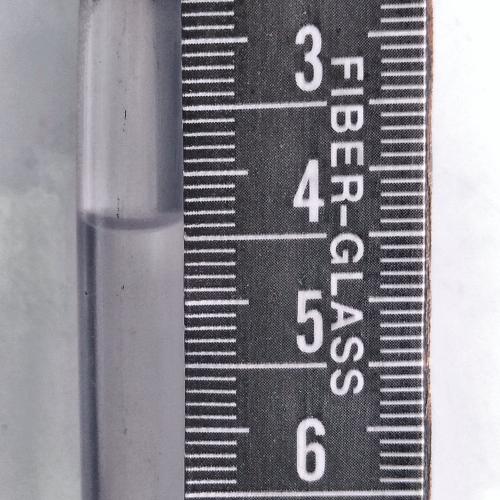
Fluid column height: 4.4 cm